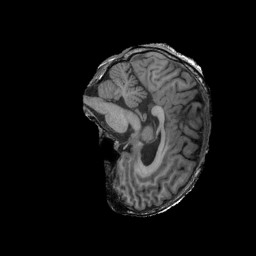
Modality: T1w
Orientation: sagittal
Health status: ill
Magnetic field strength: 3 T